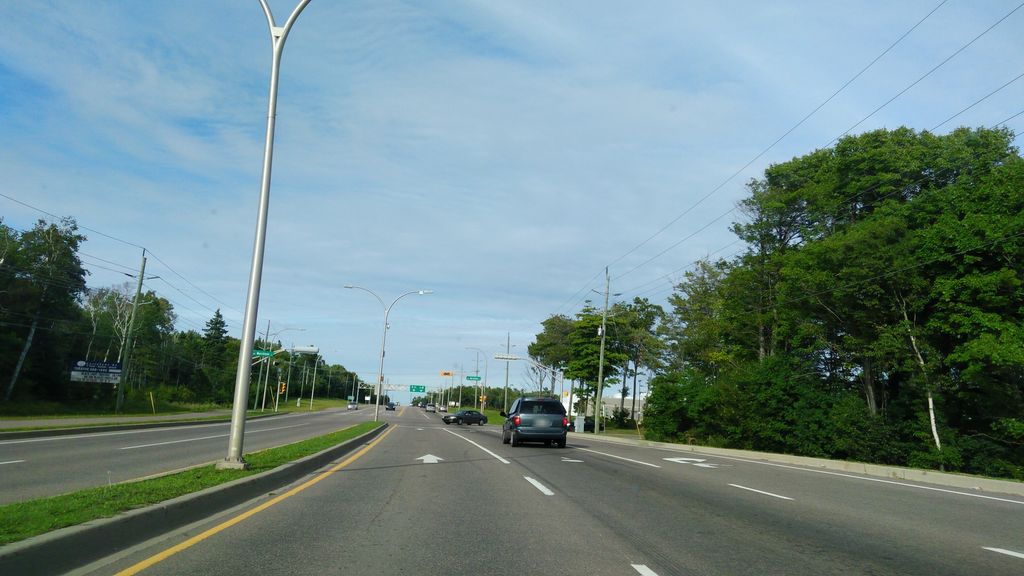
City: charlottetown